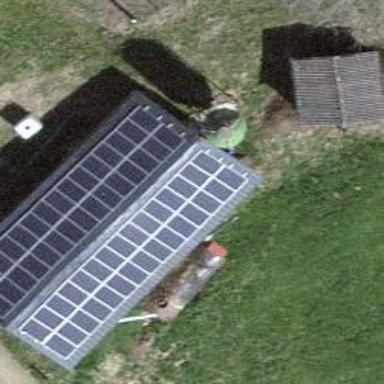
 consisting of solar photovoltaic panels."